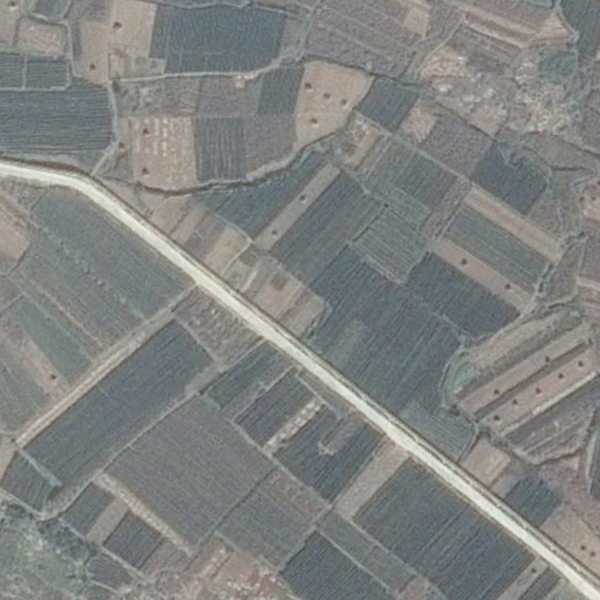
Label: Farmland